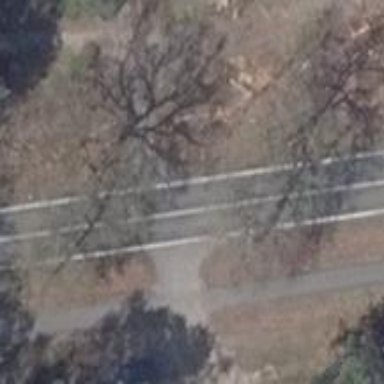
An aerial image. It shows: Secondary road with asphalt surface.